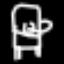
Label: chair